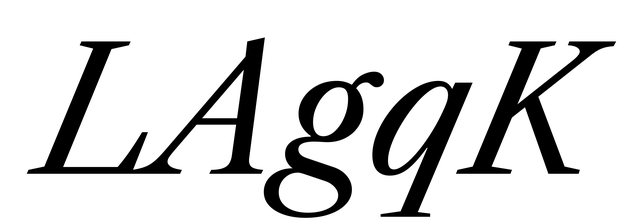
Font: LibreCaslonText-Italic_Italic